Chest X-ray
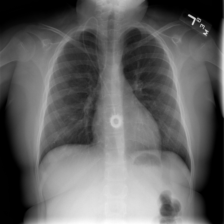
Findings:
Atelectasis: negative
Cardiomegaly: negative
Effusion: negative
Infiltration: negative
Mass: negative
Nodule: negative
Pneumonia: negative
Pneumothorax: negative
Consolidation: negative
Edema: negative
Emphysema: negative
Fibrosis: negative
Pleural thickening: negative
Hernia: negative